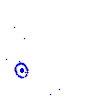
Particle: pion